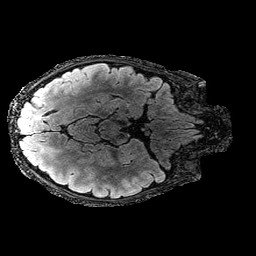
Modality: FLAIR
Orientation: axial
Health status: ill
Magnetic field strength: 3 T